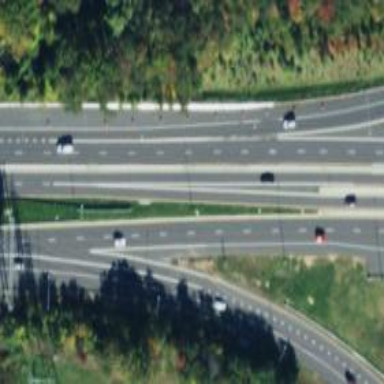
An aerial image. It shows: Asphalt trunk highway which is also expressway.